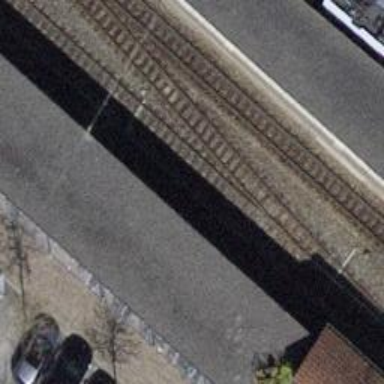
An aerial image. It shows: Narrow-gauge railway siding with electrified contact lines. It consists of one track.